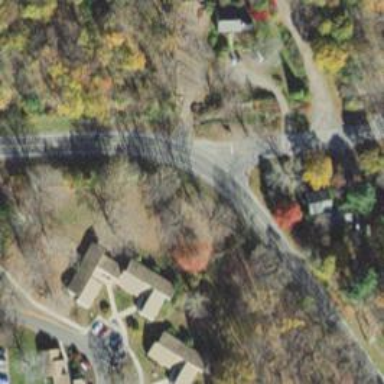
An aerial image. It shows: Stop road.